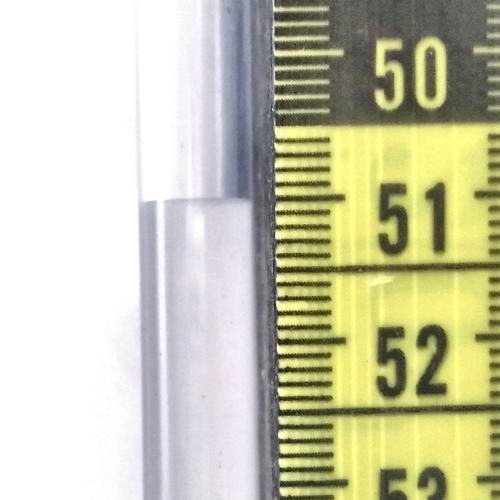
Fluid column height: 51.0 cm